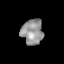
Tissue: lung
Cell type: Epithelial cells
Senescence score: 0.2404
Nuclear area (px): 531
Mean DAPI intensity: 151.262